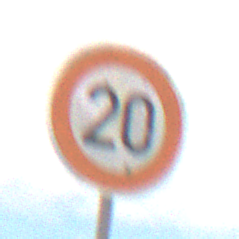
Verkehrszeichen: Geschwindigkeit20
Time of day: MorningAfternoon
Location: Outdoor (Nature)
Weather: Overcast
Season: Winter
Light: Natural